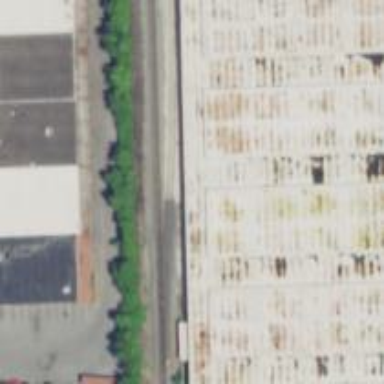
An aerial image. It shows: Railway siding with rails.